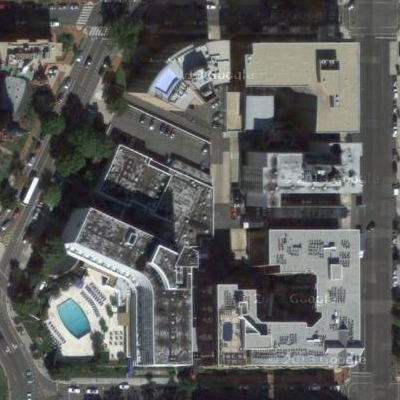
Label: Industry